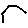
Label: hexagon